Field crop: maize
Growth stage: 1
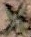
Species: atriplex